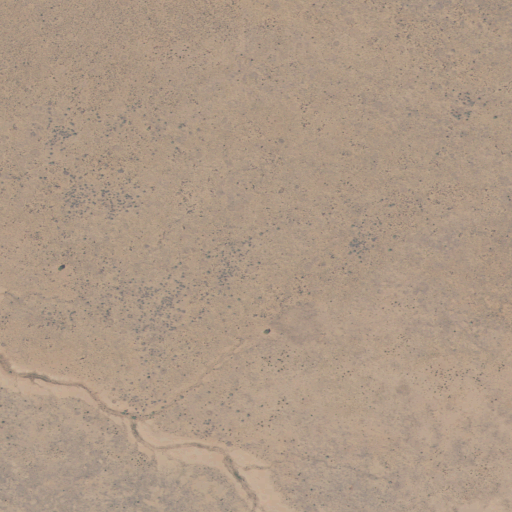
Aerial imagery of plain(s) in Utah named Sand Flat containing only shrub